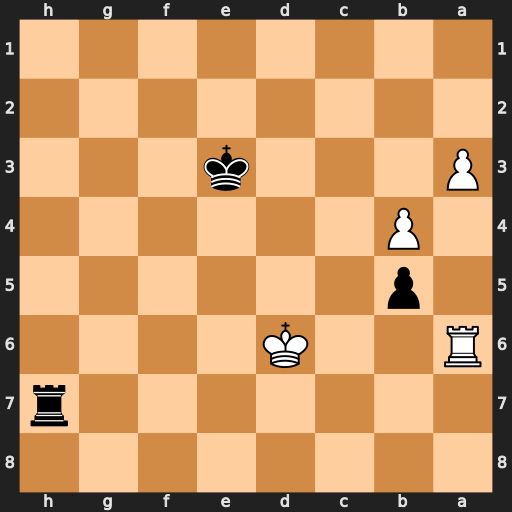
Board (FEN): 8/7r/R2K4/1p6/1P6/P3k3/8/8
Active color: b
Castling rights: -
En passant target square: -
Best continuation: Rh6+ Kc5 Rxa6 Kxb5 Rxa3 Kc6 Rc3+